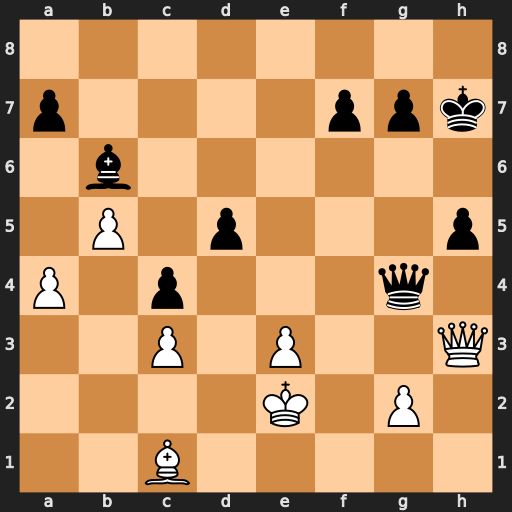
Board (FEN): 8/p4ppk/1b6/1P1p3p/P1p3q1/2P1P2Q/4K1P1/2B5
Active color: w
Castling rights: -
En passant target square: -
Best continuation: Qxg4 hxg4 e4 d4 cxd4